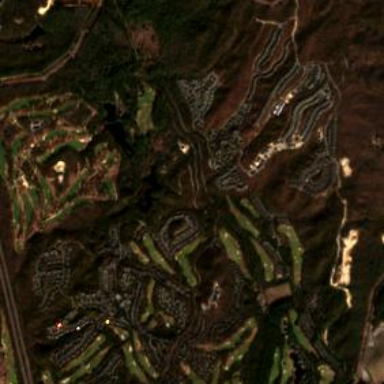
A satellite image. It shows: Golf course surrounded by greenery.